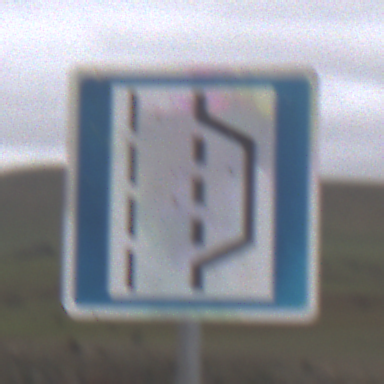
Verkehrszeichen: NothalteUndPannenbucht
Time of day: Midday
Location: Outdoor (Nature)
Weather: Overcast
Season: NotSpecified
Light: Natural